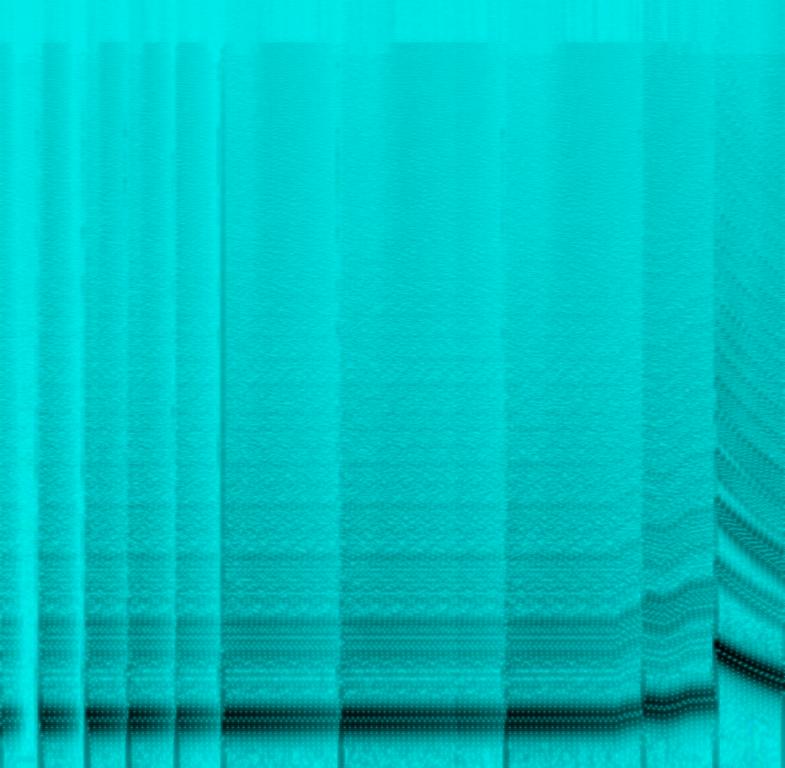
This clip is an instrumental. The tempo is fast with high pitched, dissonant sounds that are digitally and electronically arranged. There is no melody or beat to this music.